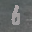
Label: 6